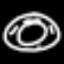
Label: donut